Interaction volume radius: 5 \u00c5
Interaction volume height: 15 \u00c5
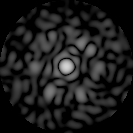
Disorder parameter: 0.8186